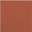
Piece: xx